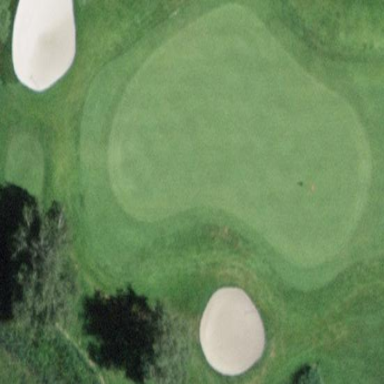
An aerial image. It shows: Picturesque green golfing area with grass land use.